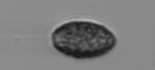
Label: Pseudochattonella_farcimen